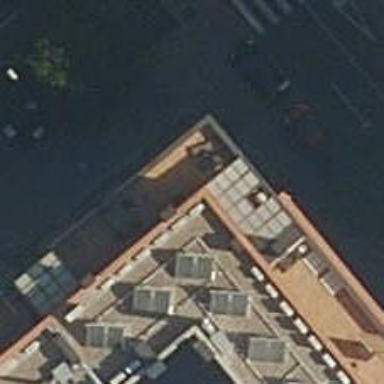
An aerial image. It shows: Restaurant.